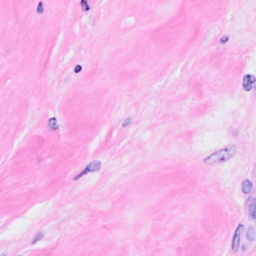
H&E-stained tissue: Breast